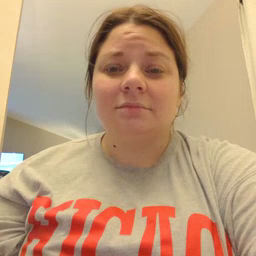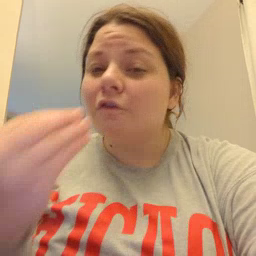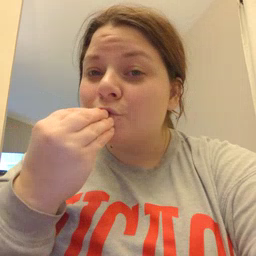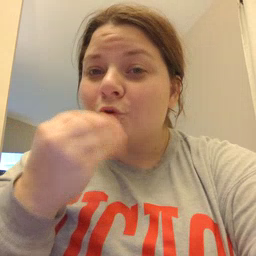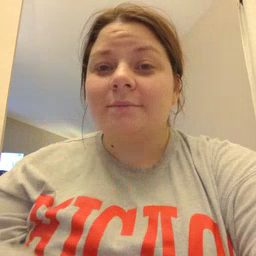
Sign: food